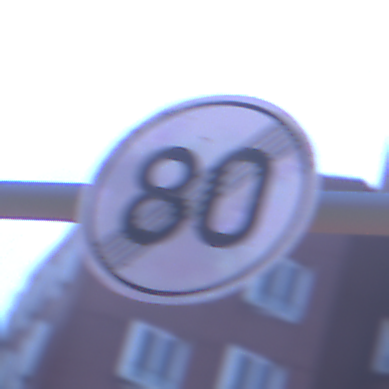
Verkehrszeichen: EndeGeschwindigkeit80
Umgebung: Outdoor, Urban
Tageszeit: Night
Wetter: PartlyCloudy
Licht: Artificial
Jahreszeit: NotSpecified
Kontrast: HighContrast